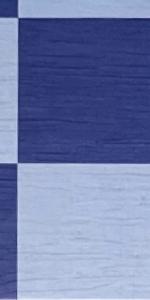
Label: Empty